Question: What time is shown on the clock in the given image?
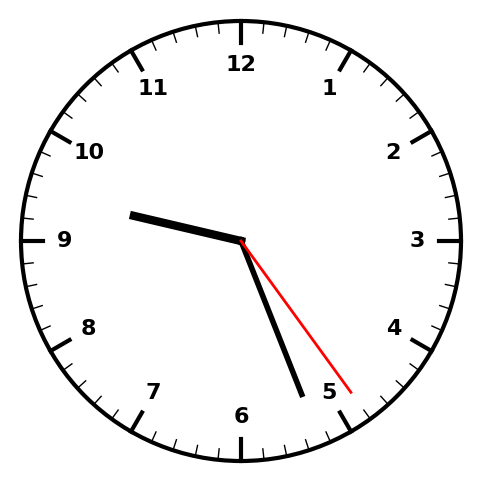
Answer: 09:26:24